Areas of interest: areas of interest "Innovate Together Industrial Park"
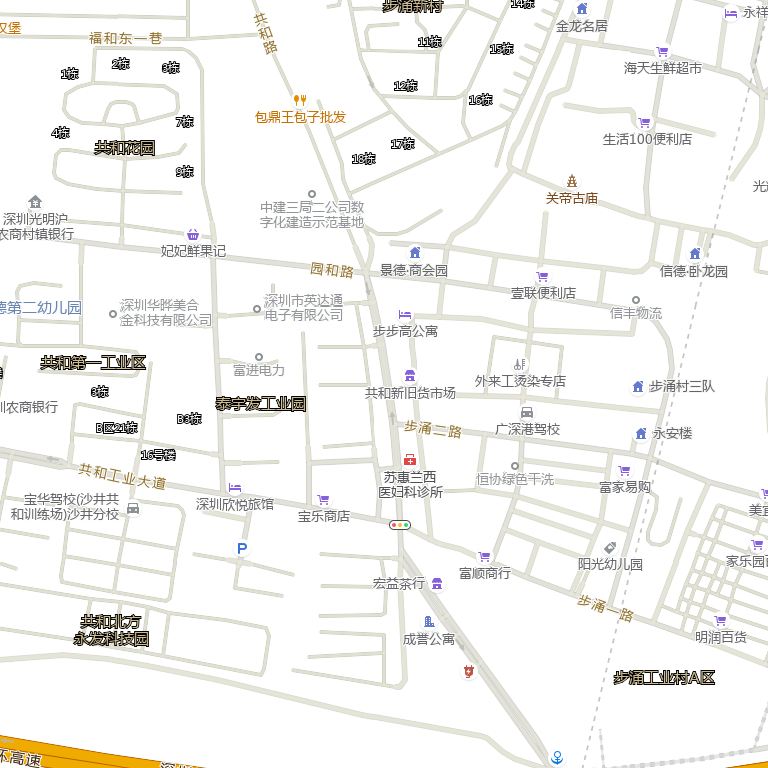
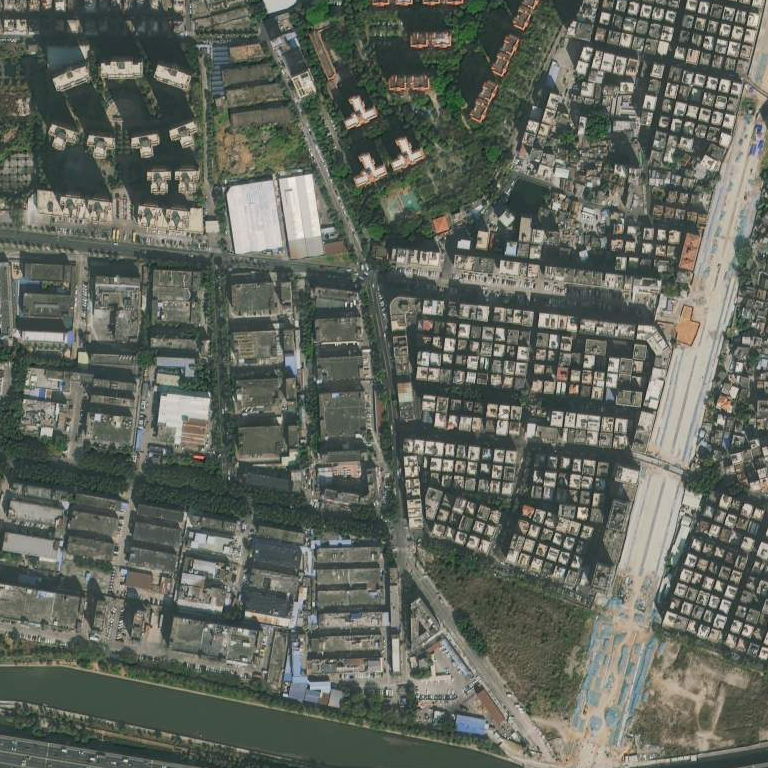